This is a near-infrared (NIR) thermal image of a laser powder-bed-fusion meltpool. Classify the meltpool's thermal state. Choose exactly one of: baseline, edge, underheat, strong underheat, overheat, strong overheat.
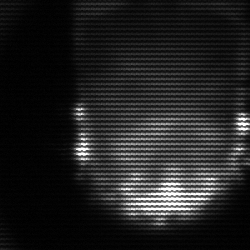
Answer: baseline